Question: I am looking for a way to create the following effect with CSS.

I found some solutions for putting dots below the text (<URL>.
How could I achieve that?
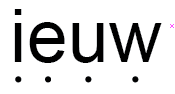
Answer: You cannot style a continuous block of text on per-character basis using CSS .
You can style your code on per-element basis, so if you enclose each and every one of your characters in a separate element (with 'char' class), you could add the dot using something like:
'''
.char {
display: inline-block;
position: relative;
}
.char::before {
content: '.';
display: inline-block;
/* position the dot underneath the character */
position: absolute;
bottom: -0.5em;
left: 0;
/* center the dot horizontally */
text-align: center;
width: 100%;
/* ... (style the dot to your liking) */
}
'''
This would make the DOM incredibly messy, but it would meet your requirements (scale with font-size, etc).